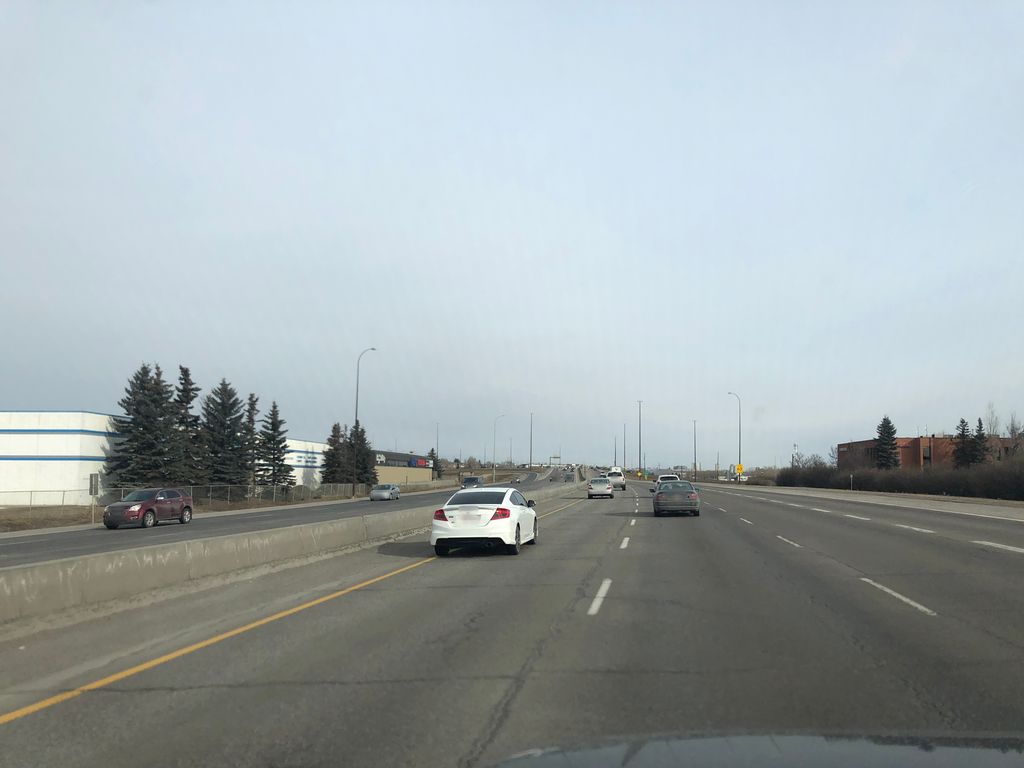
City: calgary